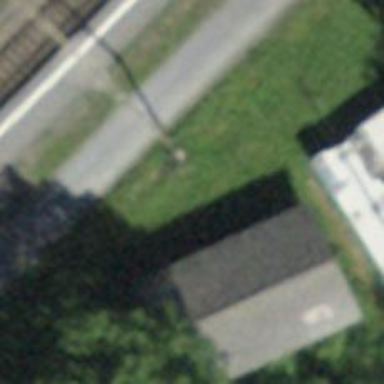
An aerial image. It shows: Emergency access point on the road.